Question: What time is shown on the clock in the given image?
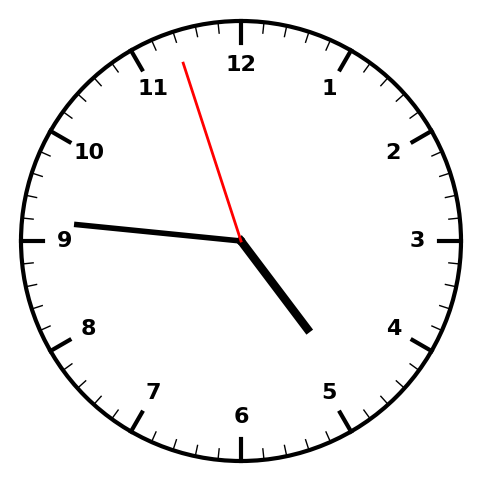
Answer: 04:45:57